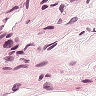
Metastatic tissue present: no